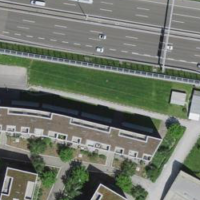
EUNIS habitat code: 57
Species observed at this site:
Corvus corone
Sturnus vulgaris
Columba livia